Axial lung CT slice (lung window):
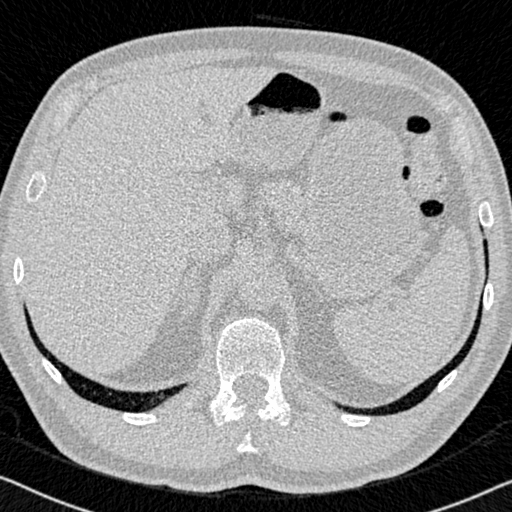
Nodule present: no